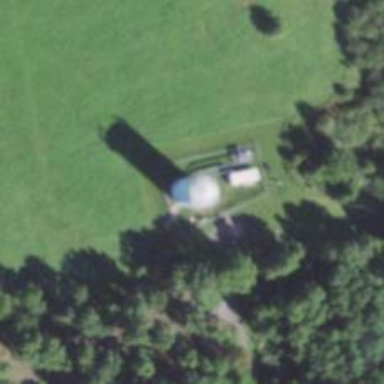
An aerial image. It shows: Water tower that is man-made.